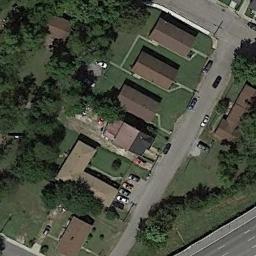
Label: medium_residential